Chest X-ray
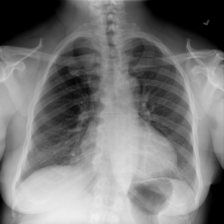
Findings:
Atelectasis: negative
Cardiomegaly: negative
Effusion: negative
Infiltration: negative
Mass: negative
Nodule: negative
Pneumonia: negative
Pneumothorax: negative
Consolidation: negative
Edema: negative
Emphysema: negative
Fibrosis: negative
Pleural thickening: negative
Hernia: negative